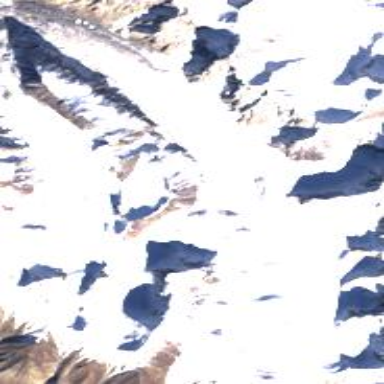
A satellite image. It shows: Majestic glacier in the distance.